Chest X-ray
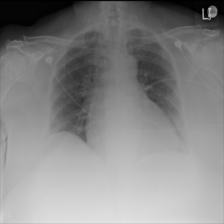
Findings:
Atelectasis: negative
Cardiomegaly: negative
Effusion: negative
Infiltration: negative
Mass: negative
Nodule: negative
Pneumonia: negative
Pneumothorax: negative
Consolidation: negative
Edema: negative
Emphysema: negative
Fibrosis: negative
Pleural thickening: negative
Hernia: negative